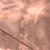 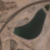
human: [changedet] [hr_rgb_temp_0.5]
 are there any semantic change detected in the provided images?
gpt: A highway and an artificial lake were created.